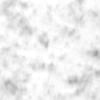
Label: no_change